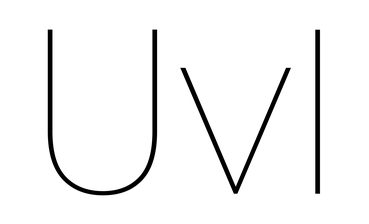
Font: Poppins-Thin